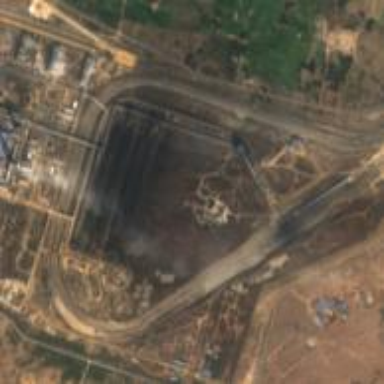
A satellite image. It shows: Industrial area with coal-powered plant.